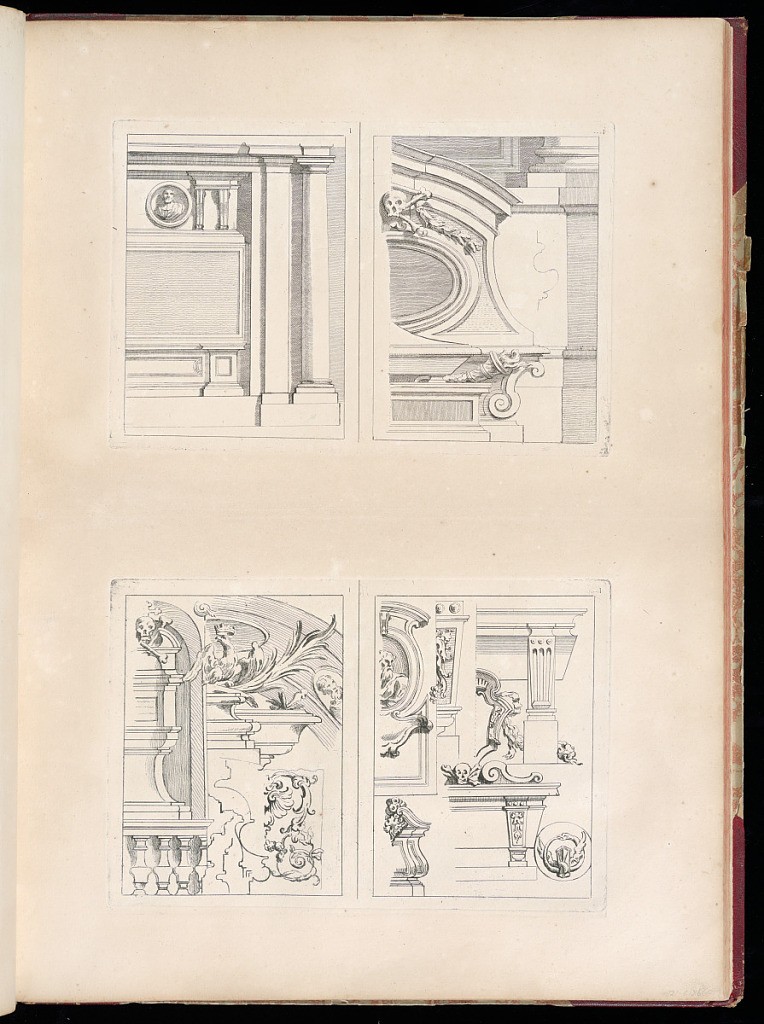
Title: Designs After Architecture Fragments
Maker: Gilles-Marie Oppenord, French, 1672–1742
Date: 1749-1761
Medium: Etching and engraving on laid paper
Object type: Bound print
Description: Page printed with two plates (each divided into two) depicting architecture fragments, including columns, pediments, balustrades, and grotesque ornamentation. The plates are numbered but not signed.